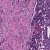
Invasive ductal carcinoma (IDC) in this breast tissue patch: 1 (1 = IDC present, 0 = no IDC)